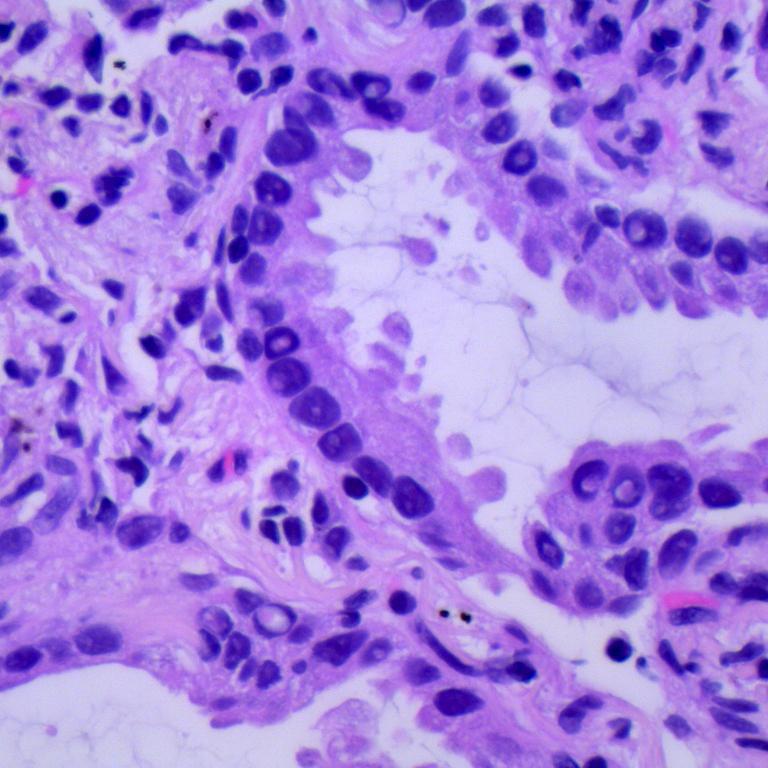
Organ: lung
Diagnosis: adenocarcinomas